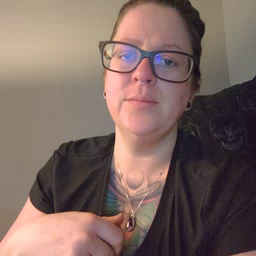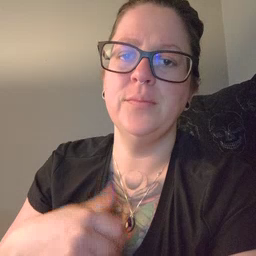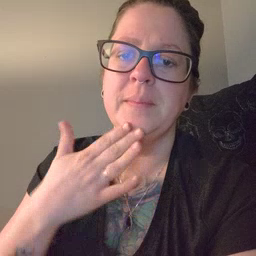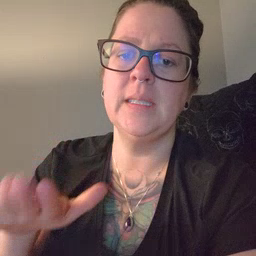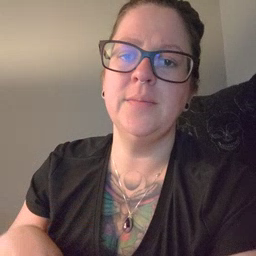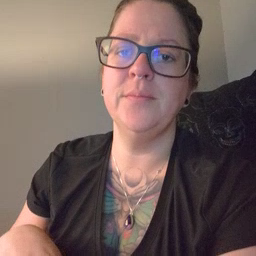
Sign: bad